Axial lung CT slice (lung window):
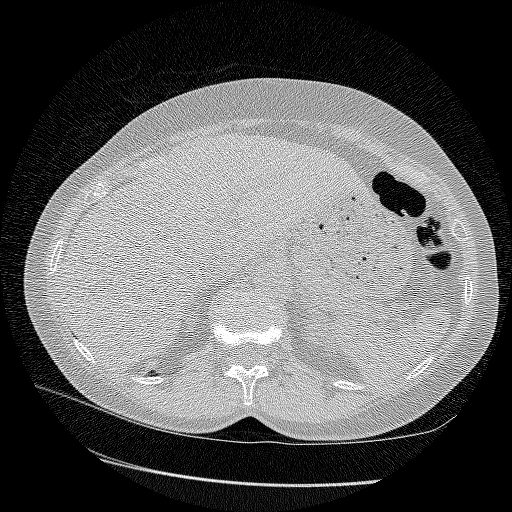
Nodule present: no